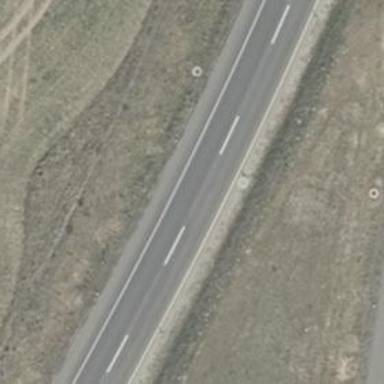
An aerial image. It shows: Asphalt motorway link.